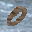
Label: 0